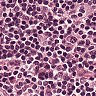
Metastatic tissue present: no